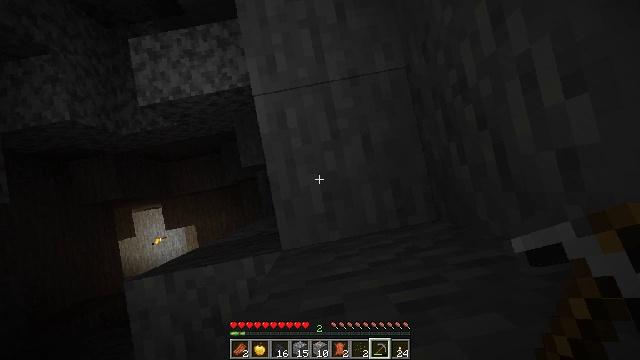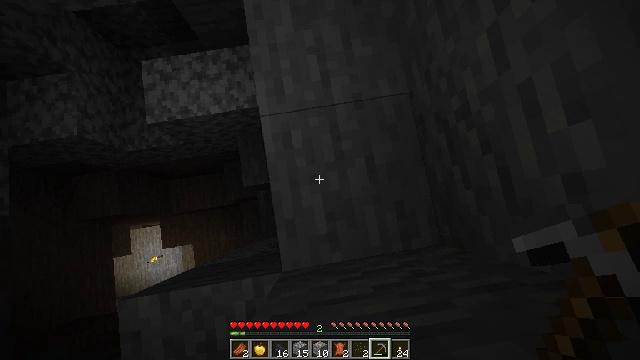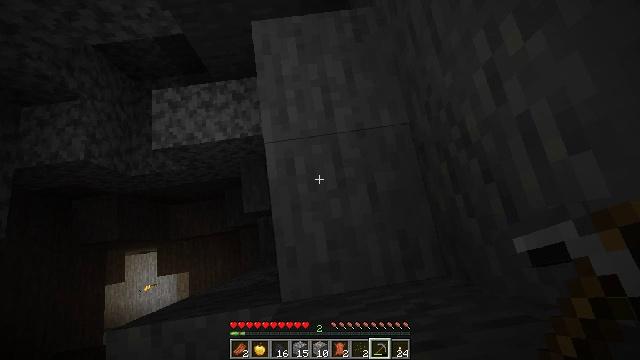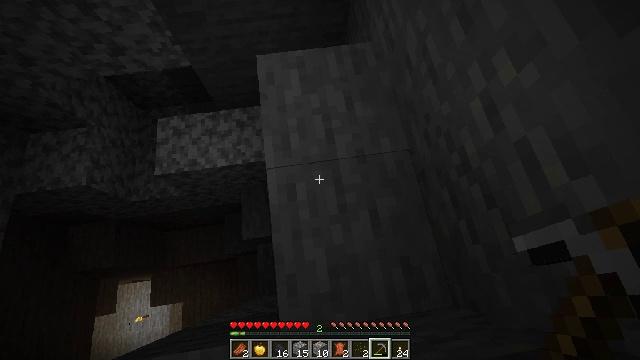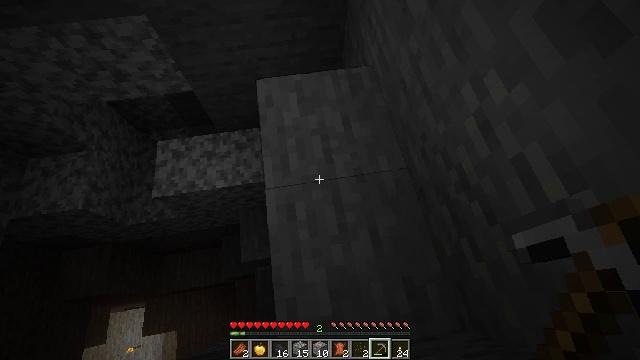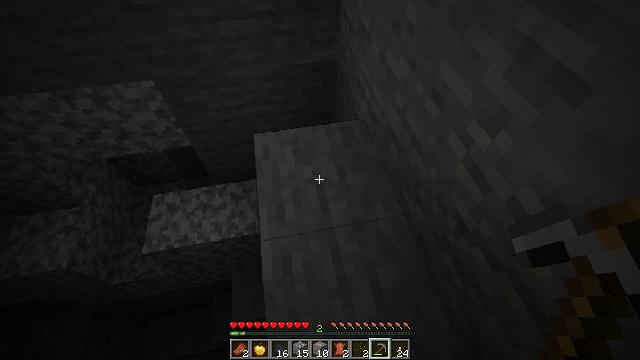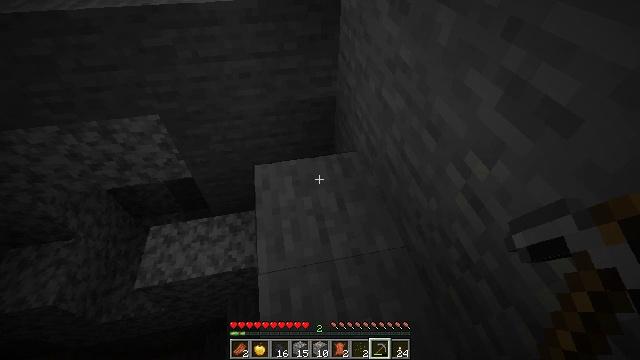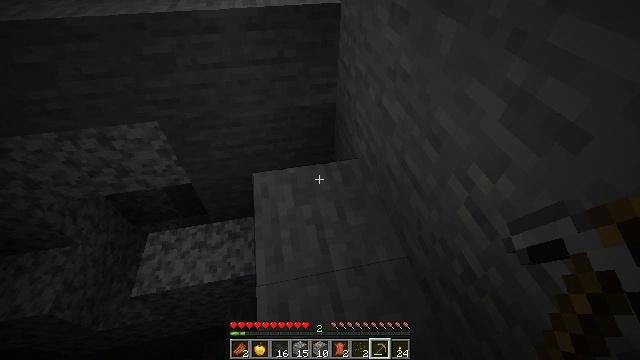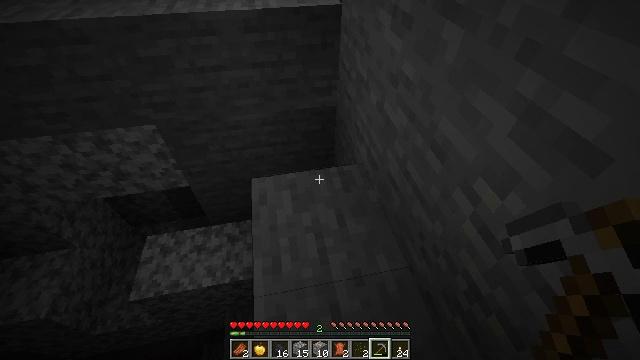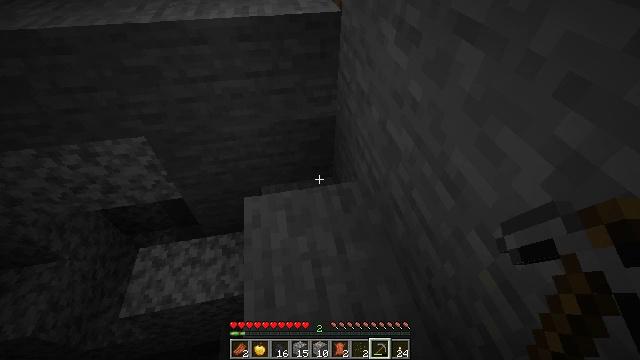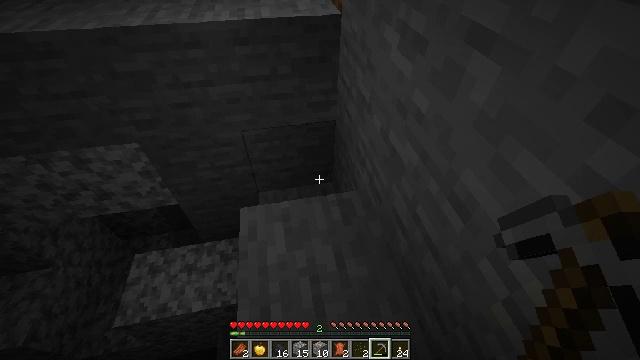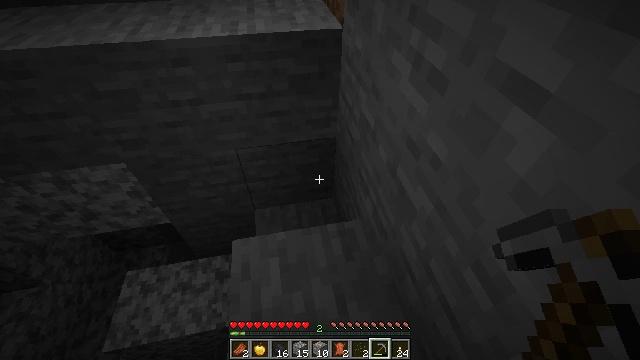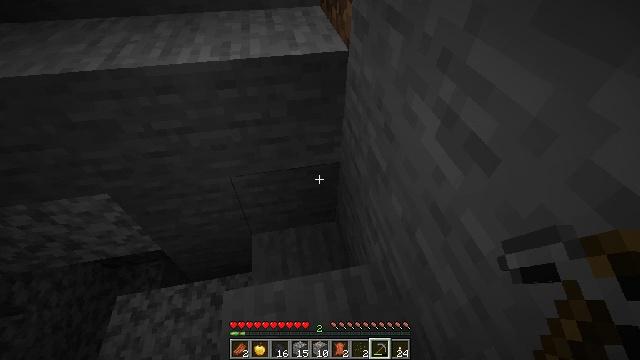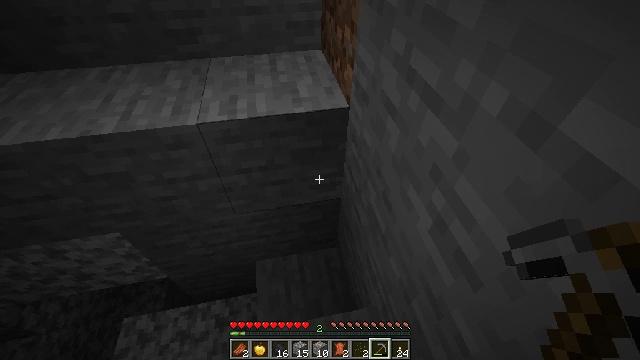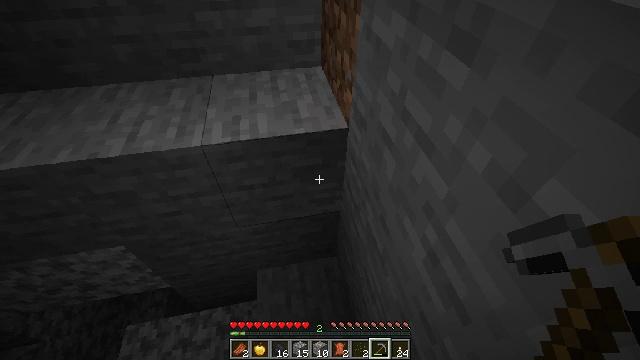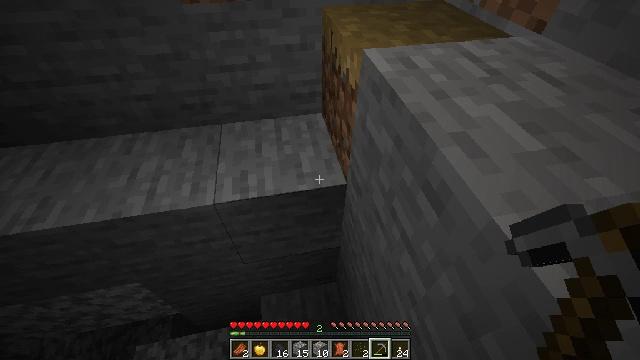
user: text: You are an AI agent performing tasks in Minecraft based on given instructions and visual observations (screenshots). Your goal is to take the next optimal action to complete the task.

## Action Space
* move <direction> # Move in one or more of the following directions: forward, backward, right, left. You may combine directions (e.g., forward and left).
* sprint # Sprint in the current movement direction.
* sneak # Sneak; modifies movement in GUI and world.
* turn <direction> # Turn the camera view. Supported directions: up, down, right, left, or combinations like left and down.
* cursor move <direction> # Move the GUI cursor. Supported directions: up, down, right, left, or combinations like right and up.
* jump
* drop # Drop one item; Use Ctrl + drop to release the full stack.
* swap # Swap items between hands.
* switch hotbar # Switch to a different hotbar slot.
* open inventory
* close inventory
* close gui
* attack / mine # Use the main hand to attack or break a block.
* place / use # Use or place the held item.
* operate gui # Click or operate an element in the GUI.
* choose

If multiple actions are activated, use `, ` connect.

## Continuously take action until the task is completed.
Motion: motion action
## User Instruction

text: Gather some oak stairs for reuse.
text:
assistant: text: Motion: turn left and up
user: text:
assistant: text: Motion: turn up
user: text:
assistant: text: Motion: turn up
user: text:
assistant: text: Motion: turn up
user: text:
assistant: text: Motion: turn right and up
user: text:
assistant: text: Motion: turn up
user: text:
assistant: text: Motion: move forward
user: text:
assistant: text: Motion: move forward
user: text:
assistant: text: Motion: move forward
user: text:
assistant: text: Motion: move forward
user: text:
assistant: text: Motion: move forward
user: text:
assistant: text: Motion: move forward
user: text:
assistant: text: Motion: move forward, jump
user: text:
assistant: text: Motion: move forward, jump
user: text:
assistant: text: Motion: move forward, jump
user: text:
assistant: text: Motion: move forward, jump
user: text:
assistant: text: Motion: move forward, jump
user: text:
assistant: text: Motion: move forward, jump
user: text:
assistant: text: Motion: move forward, jump
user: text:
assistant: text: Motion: move forward, jump
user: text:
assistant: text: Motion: move forward, jump
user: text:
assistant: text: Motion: move forward, jump
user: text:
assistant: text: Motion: move forward, jump
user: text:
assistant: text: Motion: move forward, jump
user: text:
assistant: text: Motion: move forward, jump
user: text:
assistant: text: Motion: move forward, jump
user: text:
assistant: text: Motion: move forward, jump
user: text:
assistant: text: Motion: move forward, jump
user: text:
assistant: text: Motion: move forward, jump
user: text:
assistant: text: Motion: move forward, turn left and down, jump